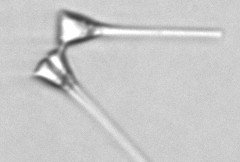
Label: Asterionellopsis_glacialis